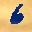
Label: 6